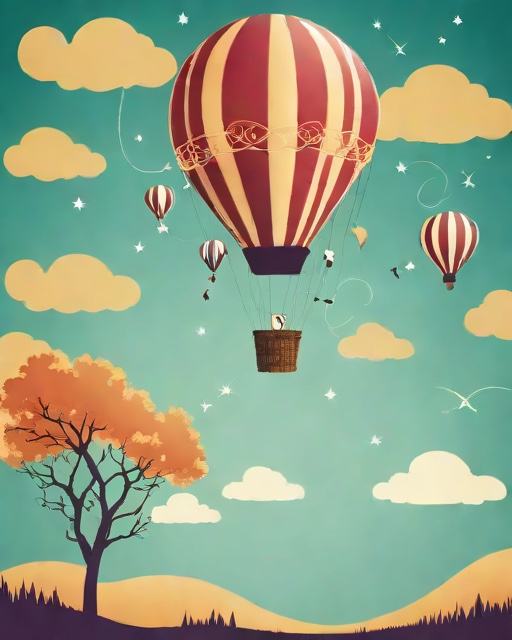
Category: New Baby